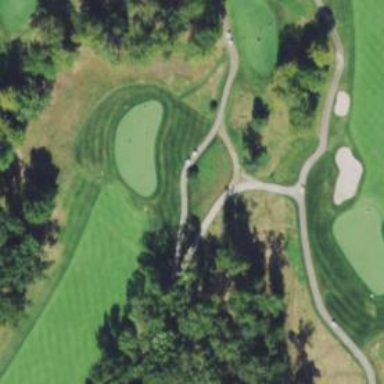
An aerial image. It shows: Footway that serves as golf path.